九年级 · 解析几何
(本小题 8.0 分)

如图, 在 $\triangle A B C$ 中, $A B=A C, \angle B A C=90^{\circ}$, 点 $D$ 在以 $A B$ 为直径的 $\odot O$ 上, 且 $C D$ 为 $\odot O$ 的切线. 求 $\tan \angle A E C$ 的值.

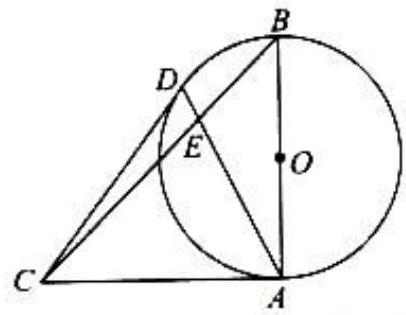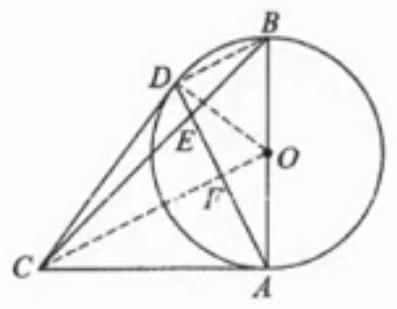
答案: 解: 连接 $B D, D O, C O, C O$ 与 $A D$ 相交于点 $F$,

由切线长定理得 $C A=C D, \angle D C O=\angle A C O$,

$\therefore \angle C F D=\angle C F A=90^{\circ}$,

$\therefore \angle C F A=\angle A D B=90^{\circ}$,

$\because \angle F A C+\angle D A B=\angle D A B+\angle A B D=90^{\circ}$,

$\therefore \angle F A C=\angle A B D$,

又 $\because A B=A C$,

$\therefore \triangle A F C \cong \triangle B D A$,

$\therefore C F=A D, D B=A F$, 即 $C F=2 A F=2 D F=2 D B$,

$\because \angle C F D=\angle A D B, \angle C E F=\angle B E D$,

$\therefore \triangle C E F \sim \triangle B E D$,

$\therefore \frac{C F}{B D}=\frac{E F}{D E}$,

$\therefore E F=2 D E$,

$\therefore E F=\frac{2}{3} D F=\frac{1}{3} C F$,

$\therefore$ 在Rt $\triangle C E F$ 中, $\tan \angle A E C=\frac{C F}{E F}=3$.

【解析】见答案